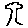
Label: tree